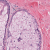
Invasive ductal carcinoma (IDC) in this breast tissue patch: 0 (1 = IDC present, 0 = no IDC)